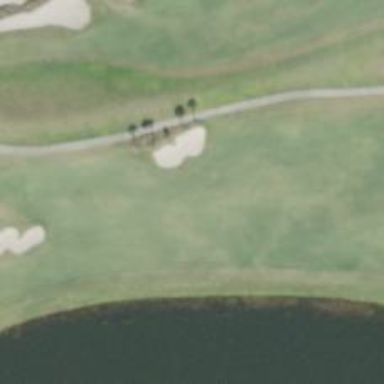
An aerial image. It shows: Golf hole.